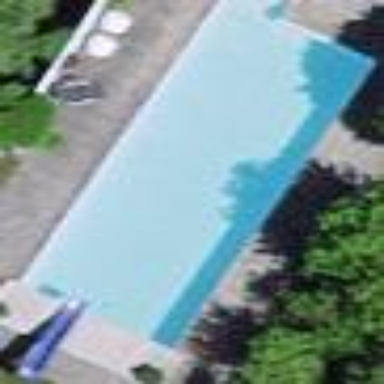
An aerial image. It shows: Swimming pool located in leisure land.